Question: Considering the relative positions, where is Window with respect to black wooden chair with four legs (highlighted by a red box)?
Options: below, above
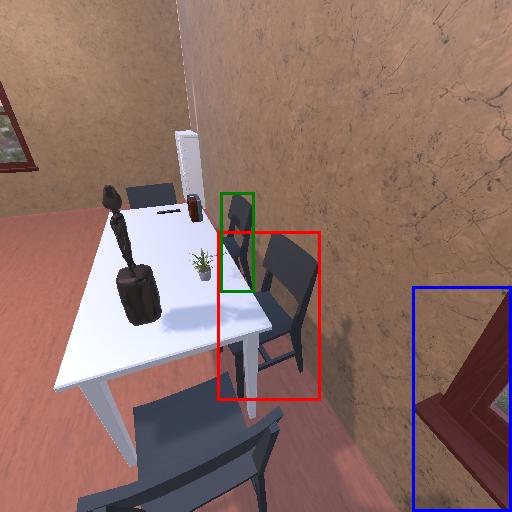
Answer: below